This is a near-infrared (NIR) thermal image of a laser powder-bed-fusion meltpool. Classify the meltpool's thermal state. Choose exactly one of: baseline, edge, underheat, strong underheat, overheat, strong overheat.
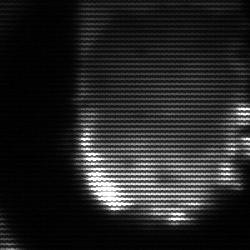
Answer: baseline